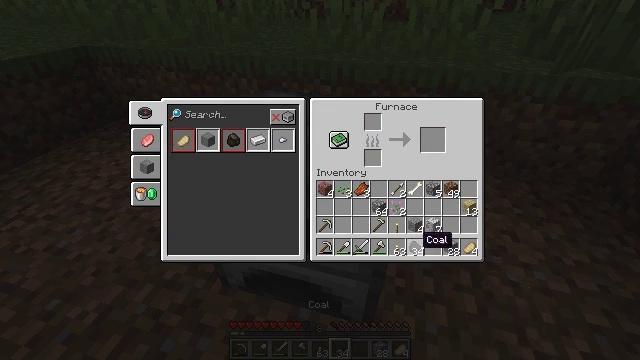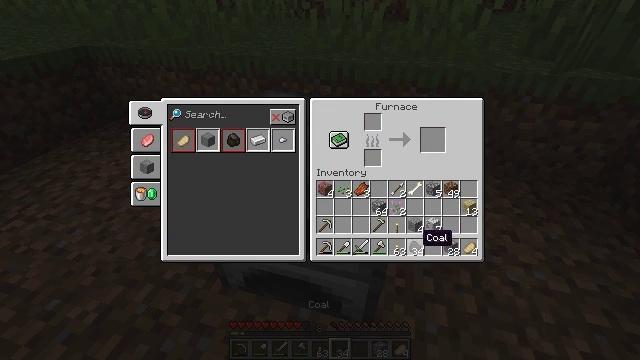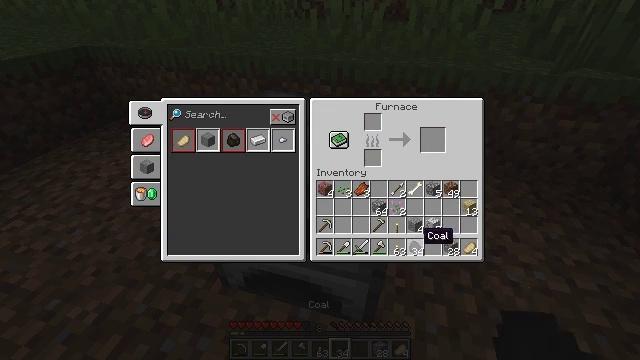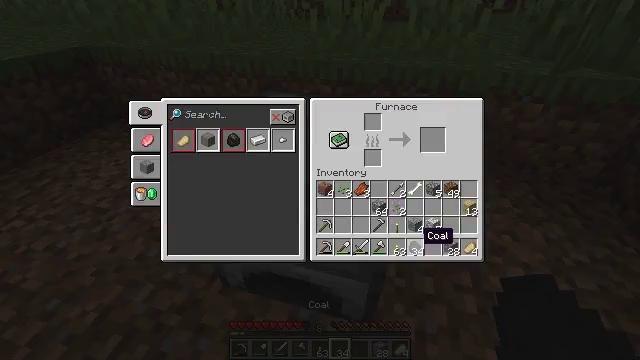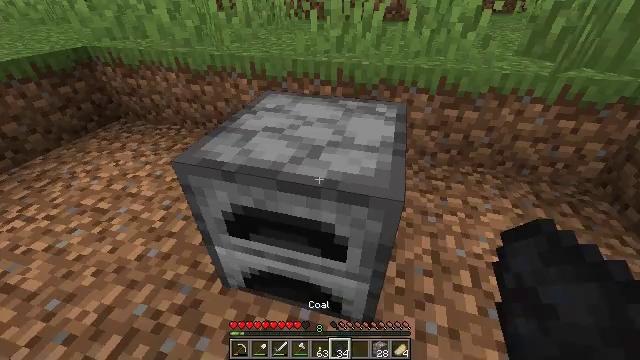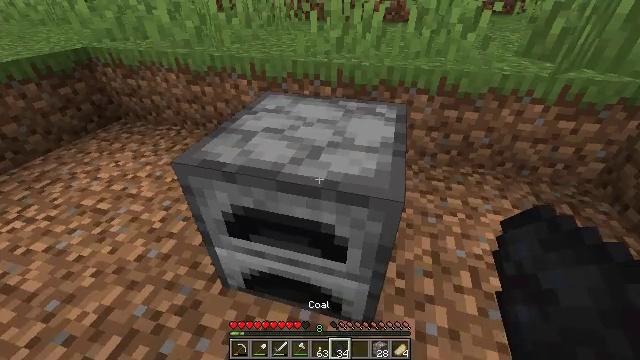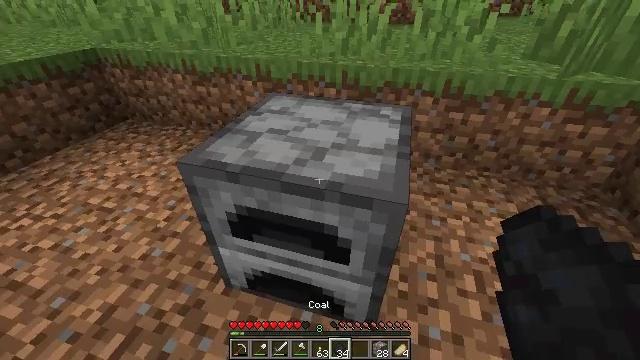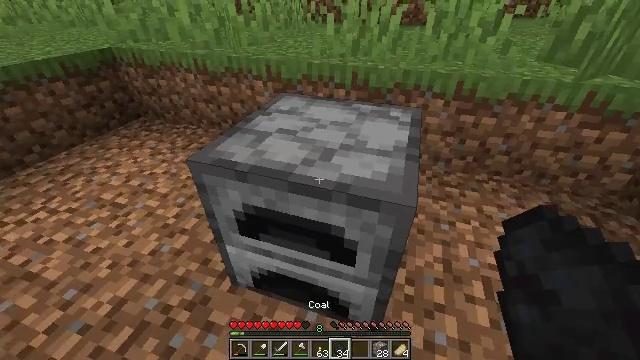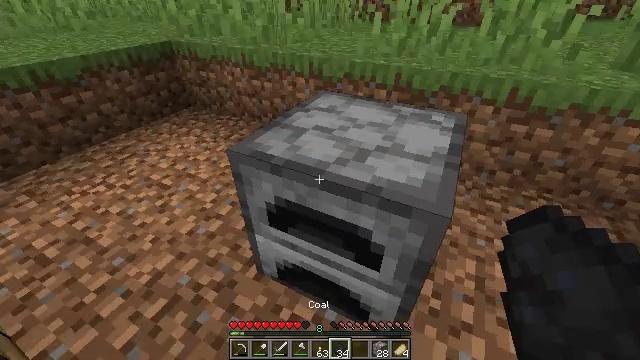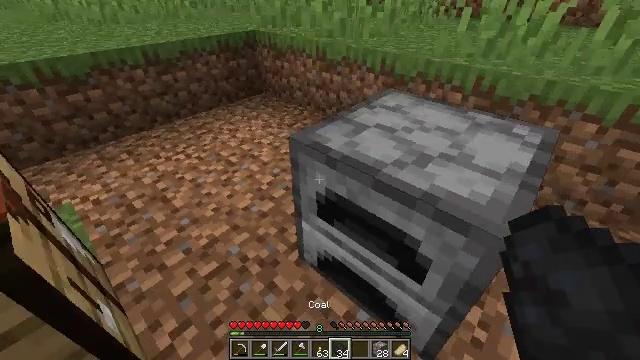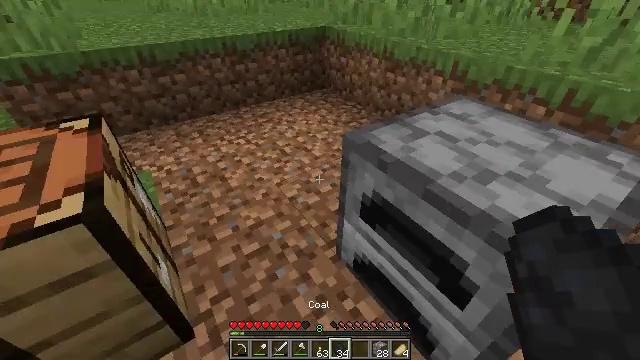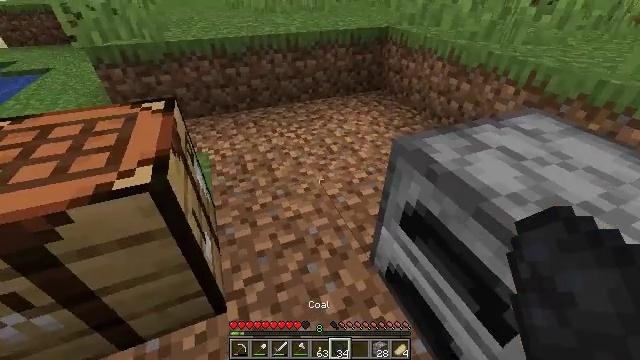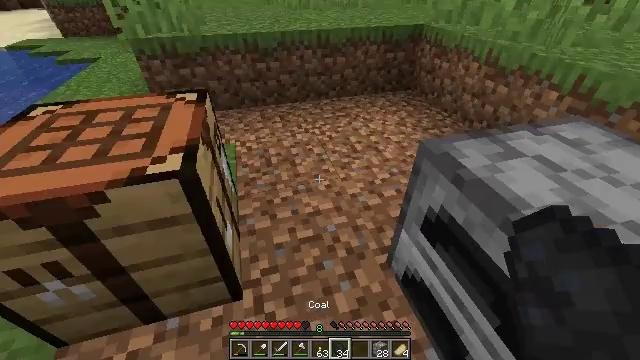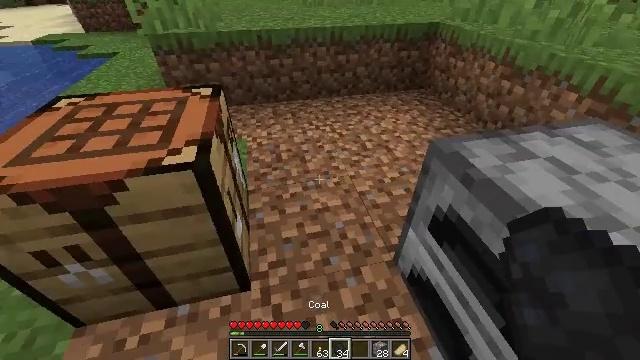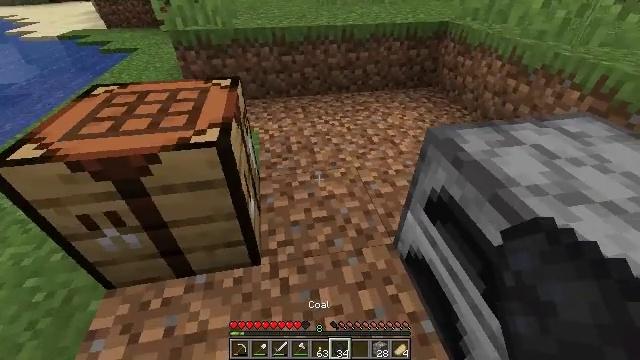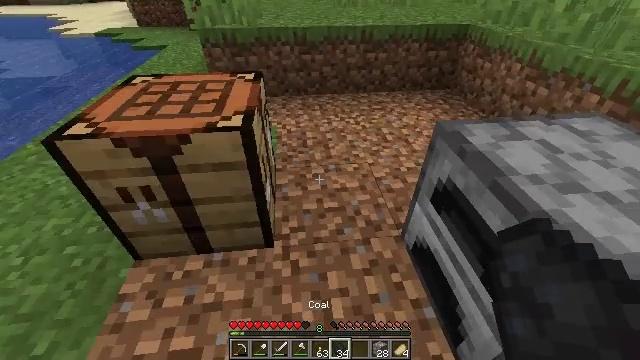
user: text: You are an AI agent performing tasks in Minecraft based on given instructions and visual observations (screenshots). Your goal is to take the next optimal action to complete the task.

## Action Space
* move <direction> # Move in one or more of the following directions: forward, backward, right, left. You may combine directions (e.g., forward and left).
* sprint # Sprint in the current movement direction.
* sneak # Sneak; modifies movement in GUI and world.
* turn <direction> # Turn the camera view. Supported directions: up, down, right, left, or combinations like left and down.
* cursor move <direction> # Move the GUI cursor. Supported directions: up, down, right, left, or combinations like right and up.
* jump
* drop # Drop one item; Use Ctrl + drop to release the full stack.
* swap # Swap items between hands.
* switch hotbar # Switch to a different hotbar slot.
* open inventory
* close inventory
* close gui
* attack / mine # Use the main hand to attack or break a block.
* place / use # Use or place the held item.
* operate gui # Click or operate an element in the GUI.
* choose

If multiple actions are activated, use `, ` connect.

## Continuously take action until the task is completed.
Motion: motion action
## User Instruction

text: Collect the grass from the surface.
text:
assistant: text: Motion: no_op
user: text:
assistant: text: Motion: no_op
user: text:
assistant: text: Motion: no_op
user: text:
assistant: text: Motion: no_op
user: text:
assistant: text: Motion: close gui
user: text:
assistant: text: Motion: turn left
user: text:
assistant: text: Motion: turn left
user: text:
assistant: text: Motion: turn left
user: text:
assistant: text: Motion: turn left and down
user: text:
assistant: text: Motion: turn left
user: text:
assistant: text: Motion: turn left
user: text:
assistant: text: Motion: turn left
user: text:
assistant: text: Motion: move back, turn left
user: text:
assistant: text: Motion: move back, turn left
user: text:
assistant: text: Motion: move back, turn left
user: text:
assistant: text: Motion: move back, turn left and up
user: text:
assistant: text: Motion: move back, turn up
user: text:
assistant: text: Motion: move back
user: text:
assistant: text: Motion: move back
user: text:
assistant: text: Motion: no_op
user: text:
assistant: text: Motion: no_op
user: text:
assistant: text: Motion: no_op
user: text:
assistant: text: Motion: no_op
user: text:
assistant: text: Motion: turn left and up
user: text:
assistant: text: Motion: move forward, turn left and up
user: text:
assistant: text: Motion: move forward, turn left
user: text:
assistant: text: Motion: move forward, turn left
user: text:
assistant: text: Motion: move forward
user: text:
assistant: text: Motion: move forward and move left, turn left
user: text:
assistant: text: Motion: move forward and move left